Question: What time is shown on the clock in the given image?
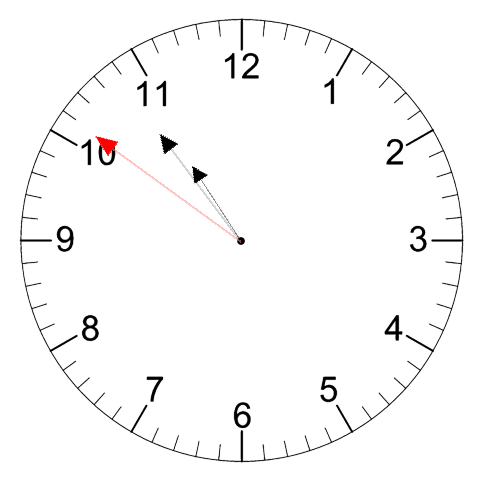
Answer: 10:53:51